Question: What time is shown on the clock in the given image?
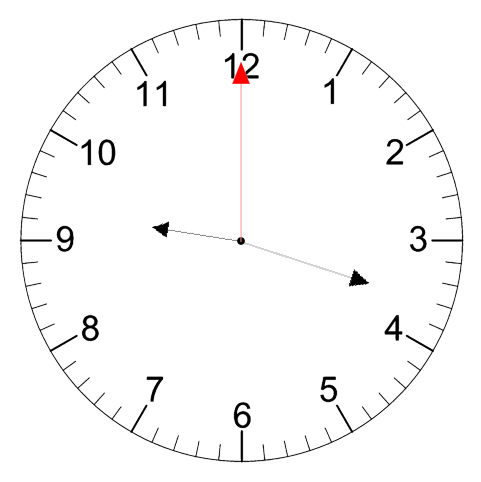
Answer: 09:18:00